Question: I decided to text you, because I need help with this.
In the image below, you can see that OpenTok shows the user the internet connectivity latency or quality icon. (the space closed in White circle)

I was looking at the documentation and different forums, but I could not find how to do it or show it in Javascript.
Could you please help me and share where I can find the implementation steps or how I accomplish this?
Thank you so much.
Regards!
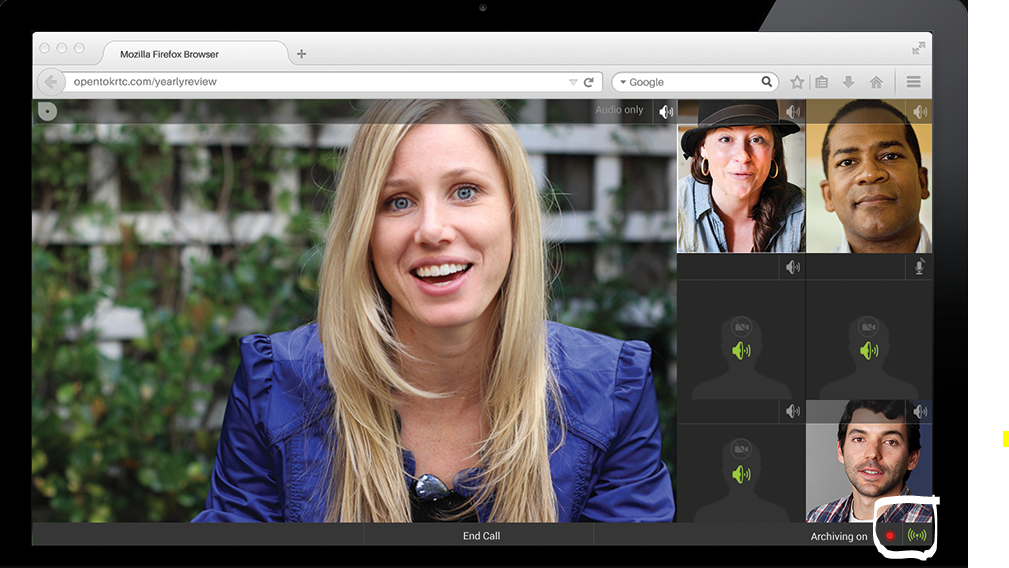
Answer: TokBox Developer Evangelist here.
You could use the <URL> for when people are in the video call. These methods return the following:
- - - - -
Please keep in mind that you would have to build the widget based on the data returned from the methods mentioned above.